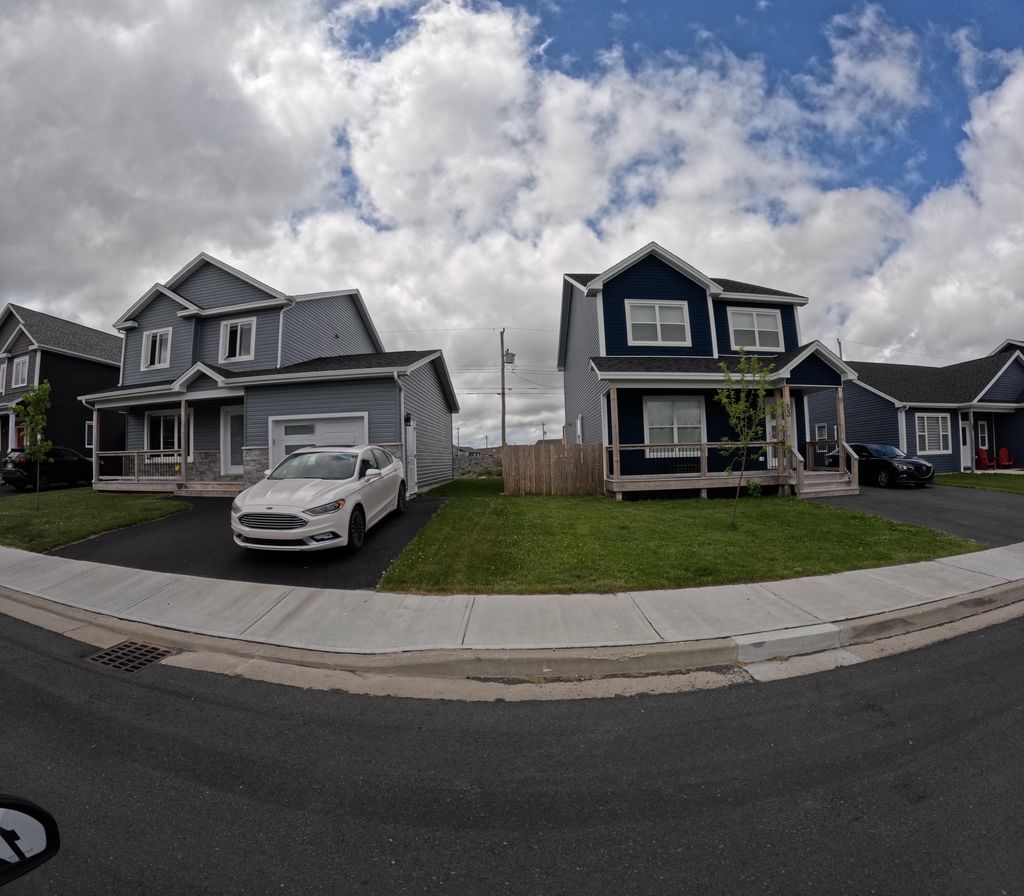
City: st_johns